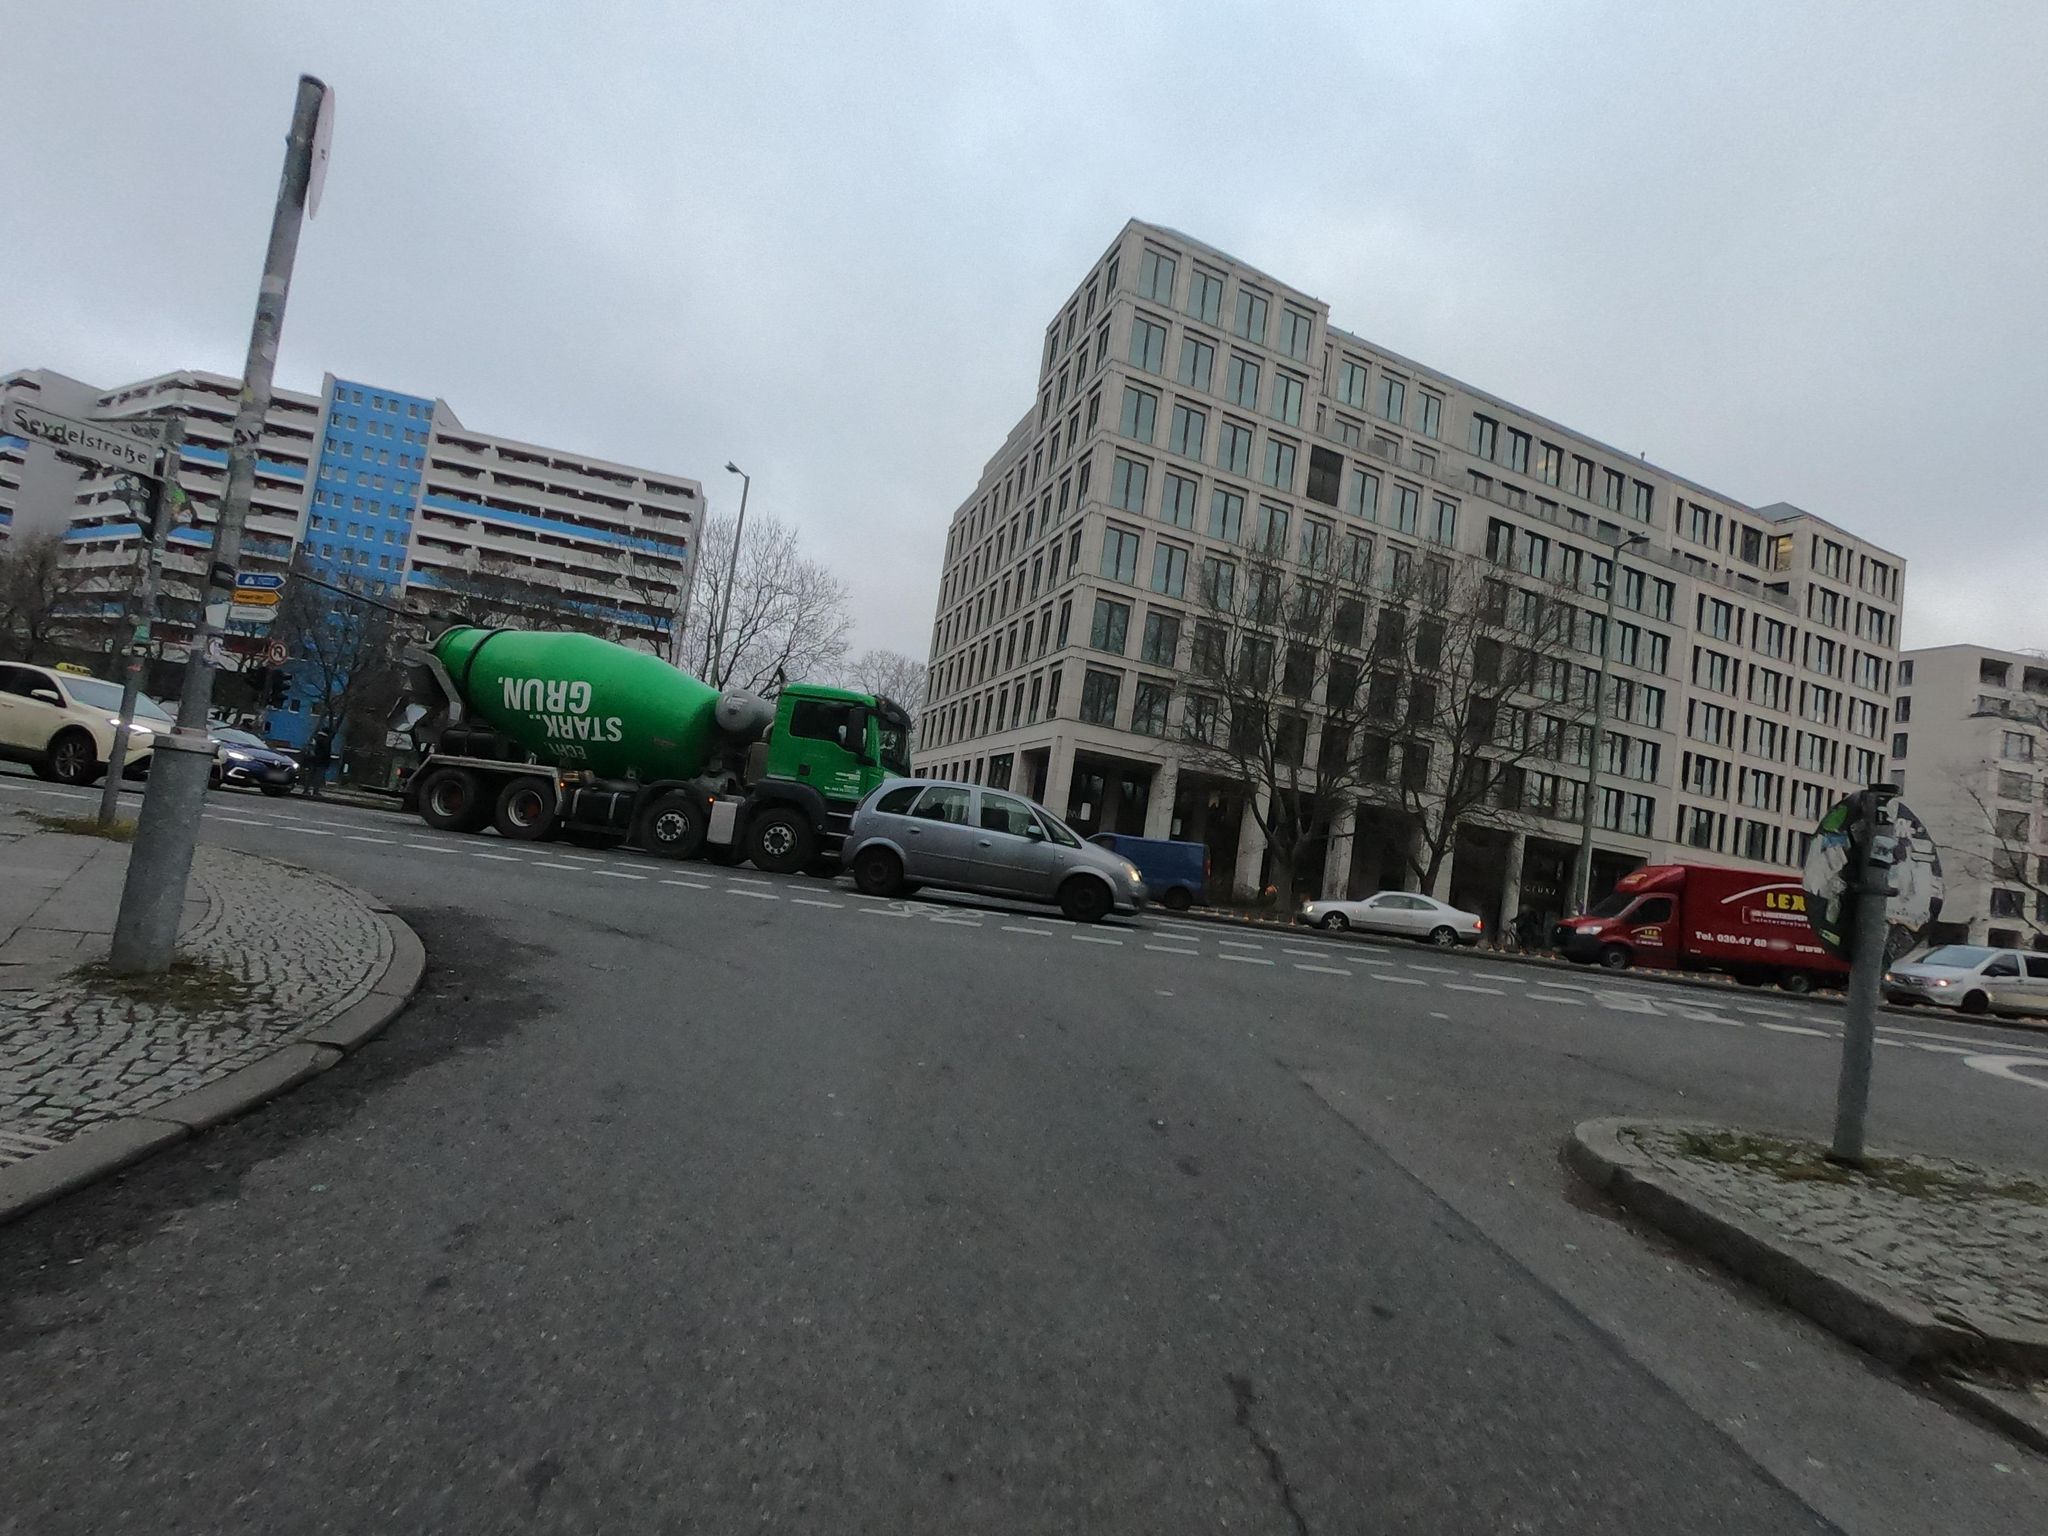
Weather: snowy
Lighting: day
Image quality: good
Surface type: walking surface
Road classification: residential
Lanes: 3
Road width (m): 11.3
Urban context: urban centre
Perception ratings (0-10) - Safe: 1.25, Lively: 5.23, Beautiful: 6.88, Boring: 2.31, Depressing: 7.42, Wealthy: 6.66